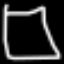
Label: square